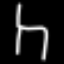
Label: chair